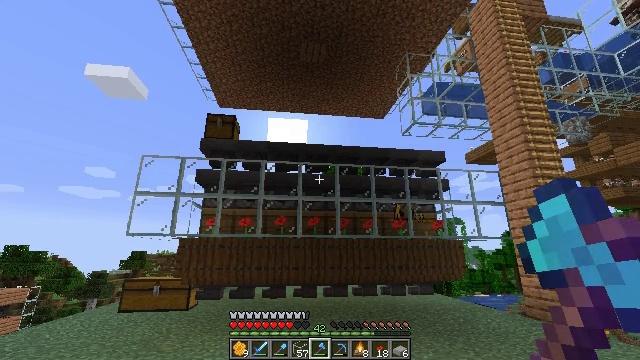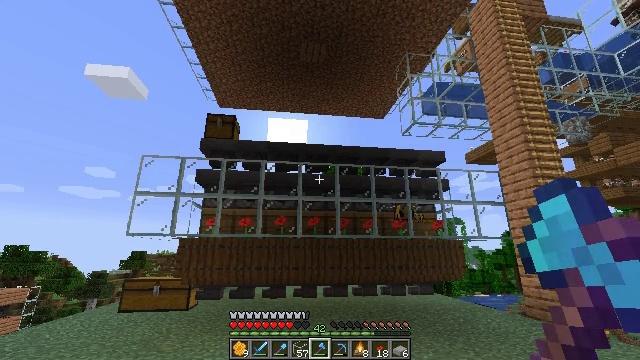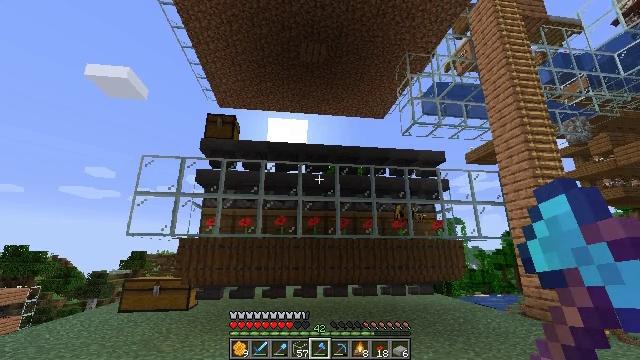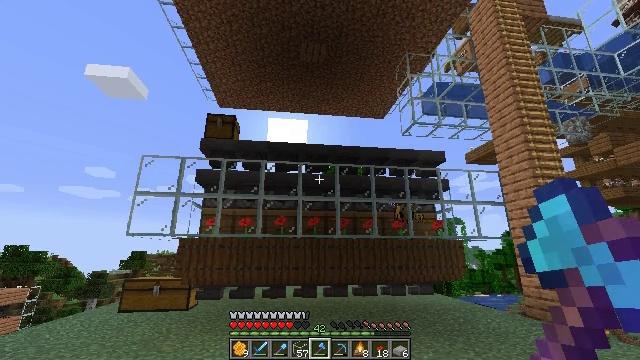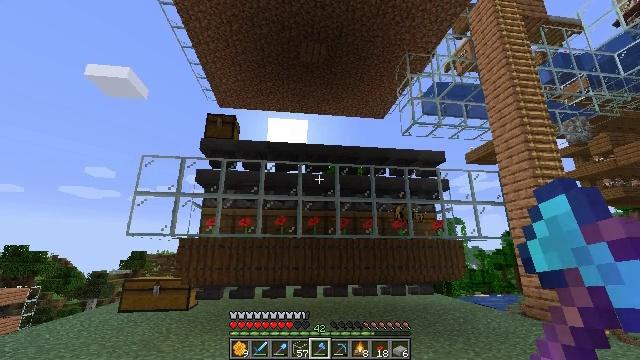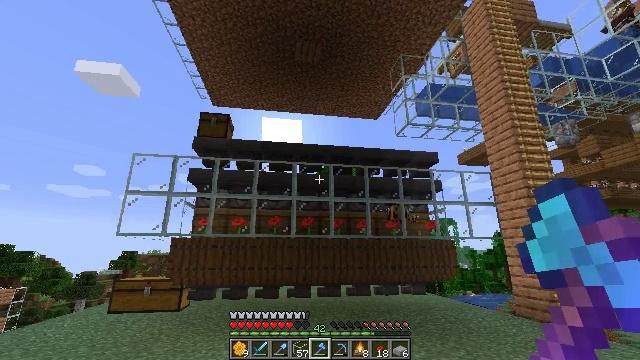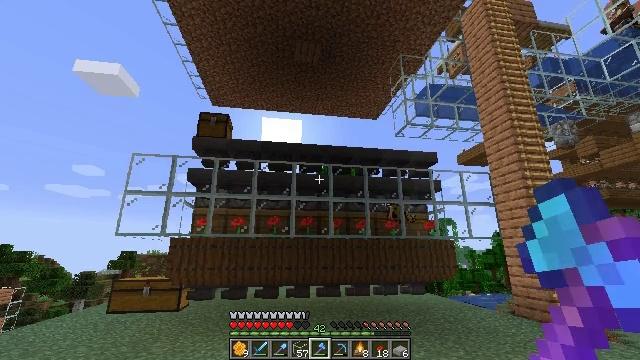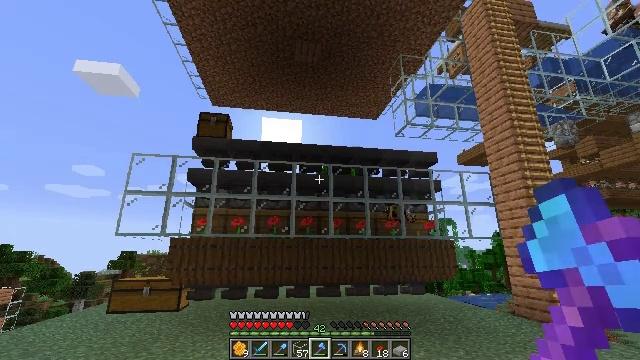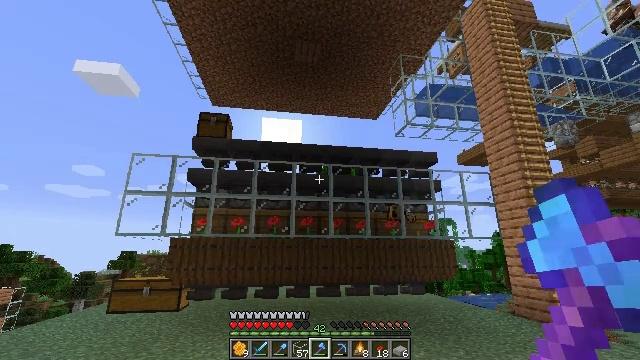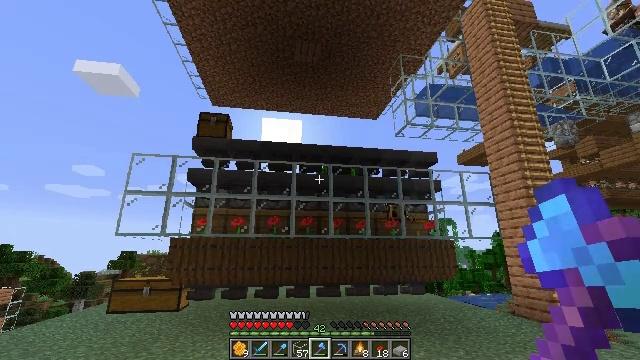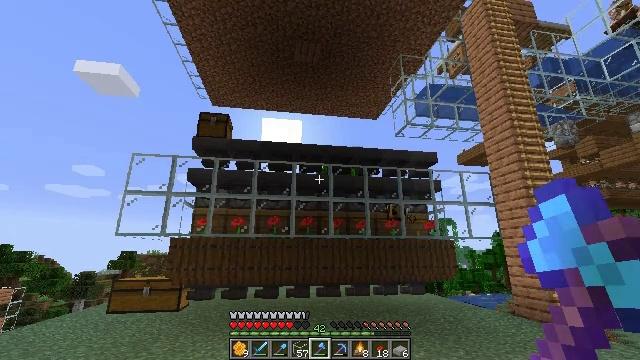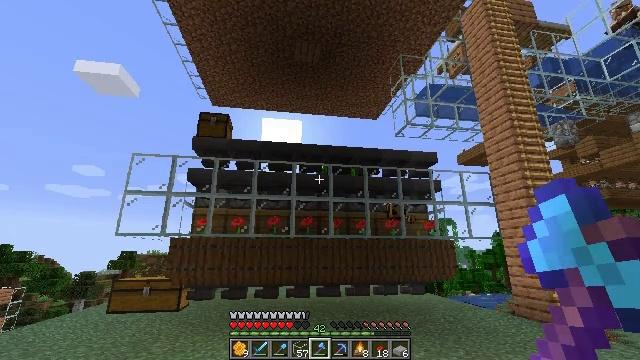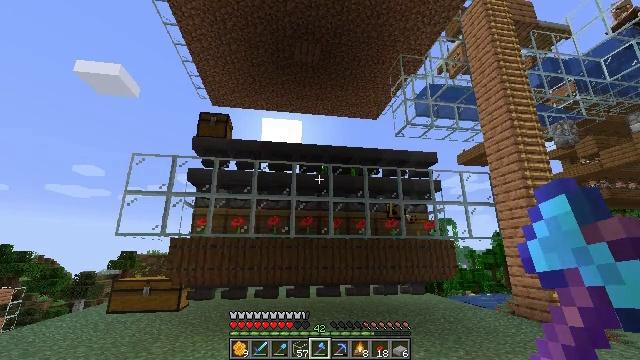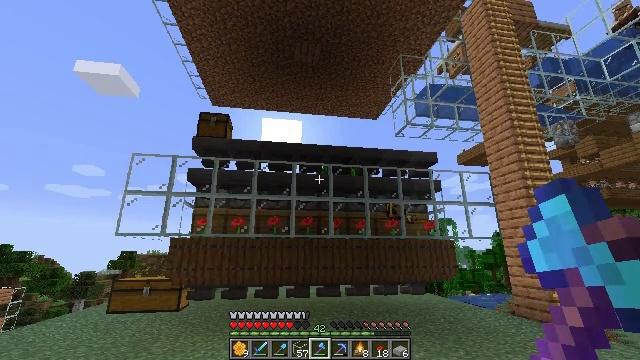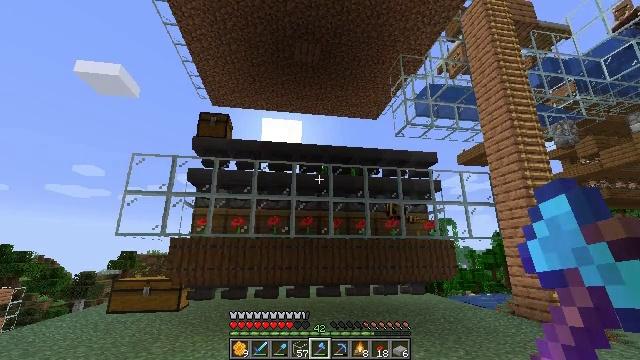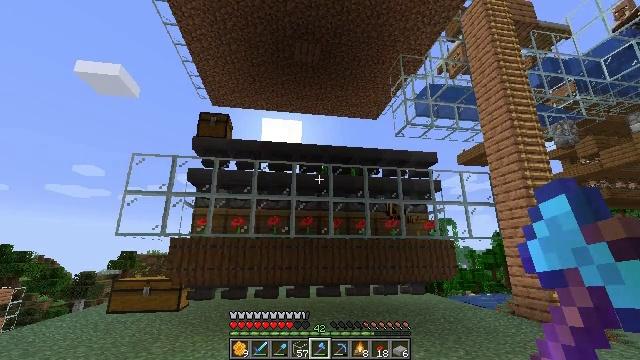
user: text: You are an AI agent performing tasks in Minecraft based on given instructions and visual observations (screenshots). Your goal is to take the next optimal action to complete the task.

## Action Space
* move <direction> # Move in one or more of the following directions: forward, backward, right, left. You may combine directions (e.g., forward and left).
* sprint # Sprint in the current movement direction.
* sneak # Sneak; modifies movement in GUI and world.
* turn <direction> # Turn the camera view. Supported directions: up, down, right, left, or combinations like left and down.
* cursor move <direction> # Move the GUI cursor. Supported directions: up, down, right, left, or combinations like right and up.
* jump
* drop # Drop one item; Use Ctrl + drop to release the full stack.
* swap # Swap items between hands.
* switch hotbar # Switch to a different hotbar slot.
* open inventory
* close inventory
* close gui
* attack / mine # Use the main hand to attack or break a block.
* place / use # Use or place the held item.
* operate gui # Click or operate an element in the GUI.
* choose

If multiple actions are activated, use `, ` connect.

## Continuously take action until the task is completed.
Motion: motion action
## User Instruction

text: Pick up the poppy from the field.
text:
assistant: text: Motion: no_op
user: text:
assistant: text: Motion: no_op
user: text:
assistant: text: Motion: no_op
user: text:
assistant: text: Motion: no_op
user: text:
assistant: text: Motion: turn right
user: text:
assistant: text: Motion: no_op
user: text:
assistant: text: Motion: no_op
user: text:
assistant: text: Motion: no_op
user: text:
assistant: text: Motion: no_op
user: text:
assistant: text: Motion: no_op
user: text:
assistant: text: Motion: no_op
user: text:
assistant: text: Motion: no_op
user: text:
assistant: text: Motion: no_op
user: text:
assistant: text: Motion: no_op
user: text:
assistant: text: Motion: no_op
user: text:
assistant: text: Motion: no_op
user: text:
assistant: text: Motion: no_op
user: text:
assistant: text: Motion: no_op
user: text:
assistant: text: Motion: no_op
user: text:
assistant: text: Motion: turn right
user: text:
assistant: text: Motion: turn right and down
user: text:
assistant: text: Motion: turn right
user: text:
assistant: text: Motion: turn right
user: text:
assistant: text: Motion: no_op
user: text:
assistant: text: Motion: no_op
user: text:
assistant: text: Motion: no_op
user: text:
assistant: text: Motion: no_op
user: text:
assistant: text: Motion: no_op
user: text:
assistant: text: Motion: no_op
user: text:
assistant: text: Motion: no_op